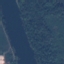
Land use / land cover class: River